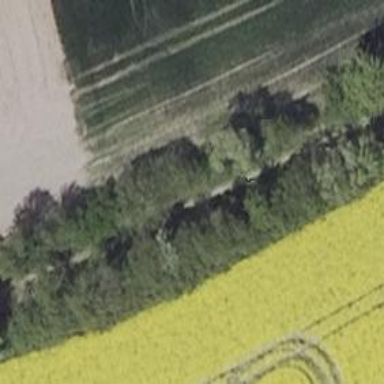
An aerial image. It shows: Row of deciduous broadleaved trees.